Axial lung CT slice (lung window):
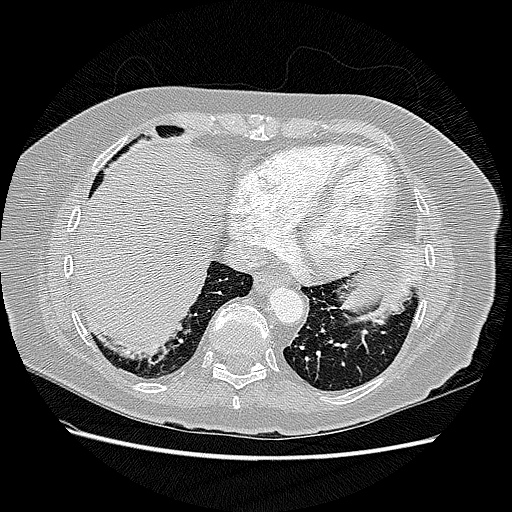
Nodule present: no